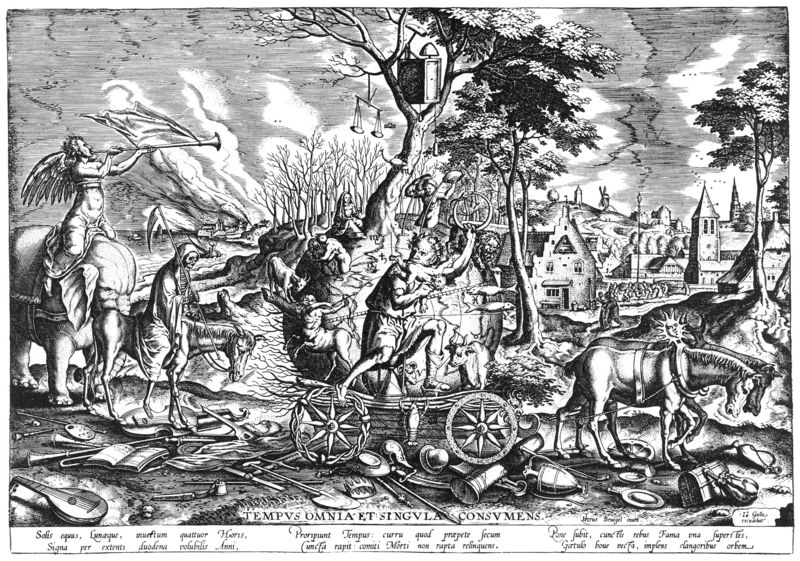
Titel: The Triumph of Time/ Triumph der Zeit
Künstler: Peter Bruegel
Institution: Mr. und Mrs. Jake Zeitlin, Los Angeles, Californien B.204
Schlagwörter: baum, feuer, himmel, mann, menschen, stadt, schwarz, weiss, zeichnung, haus, tod, kirche, pferd, pferde, chaos, engel, schrift, wagen, brand, waage, buch, druck, schwarzweiß, text, offenbarung, kugel, allegorie, laute, posaune, welt, sense, elefant, latein, tempus, trompete, omnia, weltenende, apolkalypse